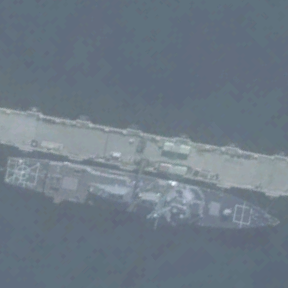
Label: destroyer